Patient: sex M, age 47
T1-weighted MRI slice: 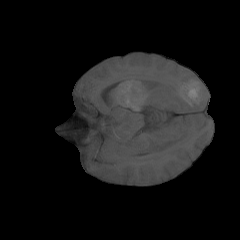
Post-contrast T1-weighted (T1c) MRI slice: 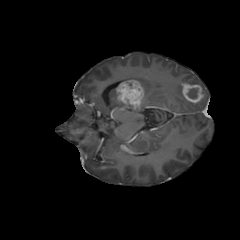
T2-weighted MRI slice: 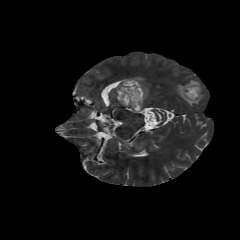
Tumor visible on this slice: yes
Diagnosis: Glioblastoma, IDH-wildtype
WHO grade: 4